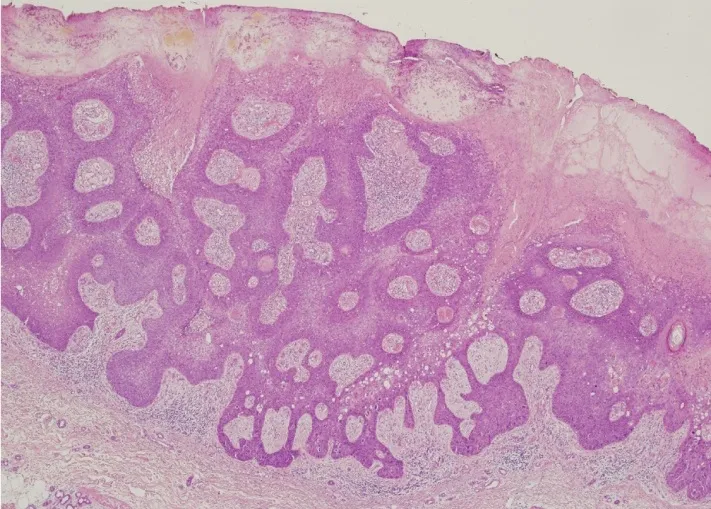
Eccrine porocarcinoma composed of basaloid cells with focal infiltration into the dermis (hematoxylin & eosin stain).
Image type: pathology (h&e)